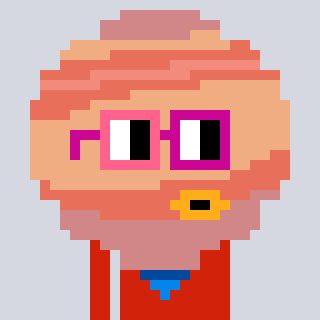
a pixel art character with square pink and red glasses, a jupiter-shaped head and a red-colored body on a cool background